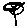
Label: tree